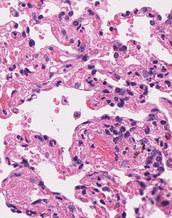
Tumor epithelial tissue: no
Tumor-associated stroma tissue: no
Normal tissue: yes